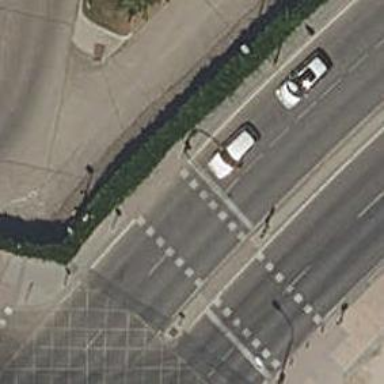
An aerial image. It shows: Sidewalk along the footway.